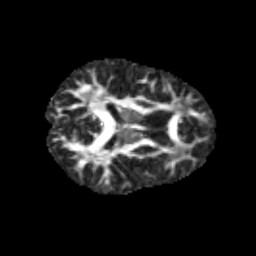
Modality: FA
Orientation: axial
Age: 10
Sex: male
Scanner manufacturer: siemens
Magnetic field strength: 3 T
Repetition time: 3.8 s
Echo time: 0.07 s